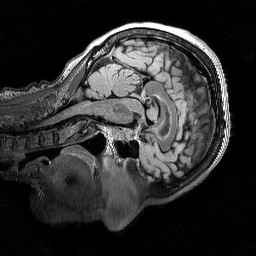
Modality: T2w
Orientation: sagittal
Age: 63
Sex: female
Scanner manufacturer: siemens
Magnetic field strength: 3 T
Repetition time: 5 s
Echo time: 0.386 s